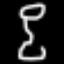
Label: hourglass